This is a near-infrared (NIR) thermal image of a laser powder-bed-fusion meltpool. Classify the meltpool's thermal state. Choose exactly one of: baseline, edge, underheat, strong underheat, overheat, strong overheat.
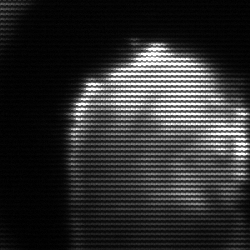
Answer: edge